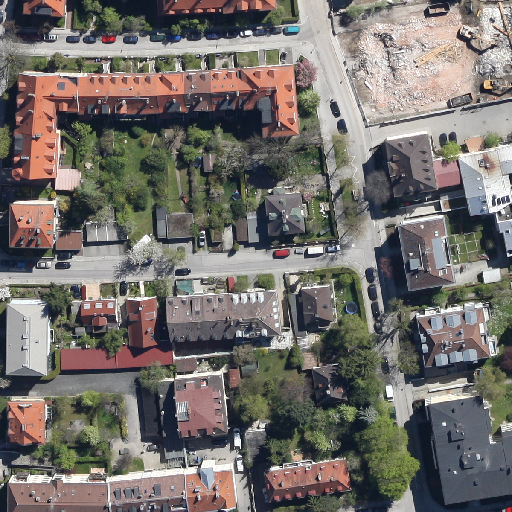
Referring expression: impervious surface